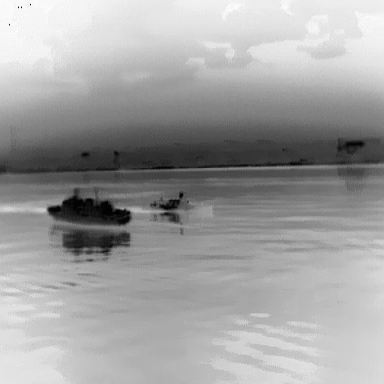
There is a warship in the infrared image.